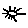
Label: sun